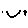
Label: smiley face